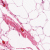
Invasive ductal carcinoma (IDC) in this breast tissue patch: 0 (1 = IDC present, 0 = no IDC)